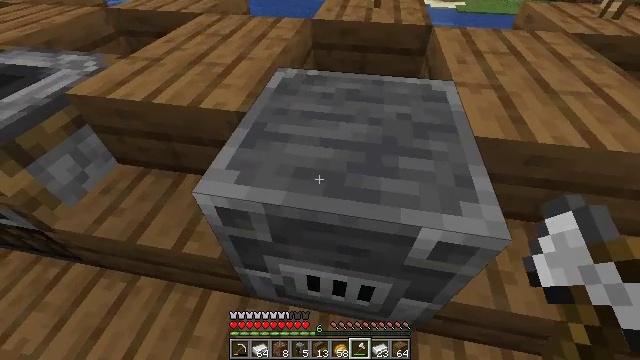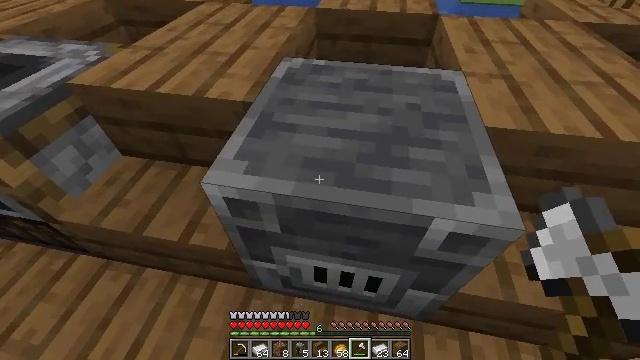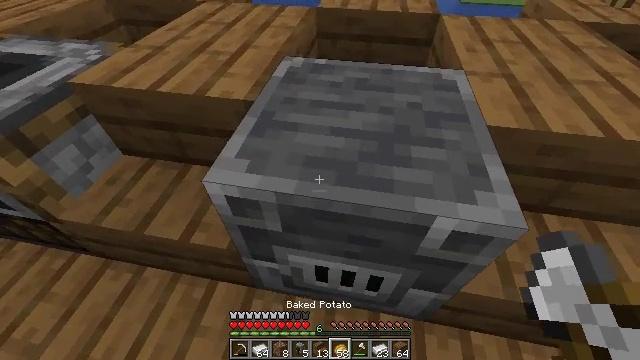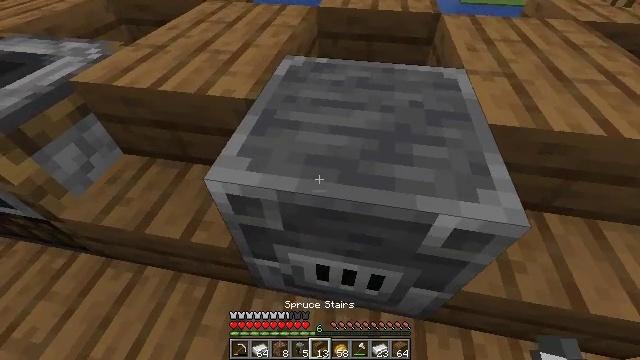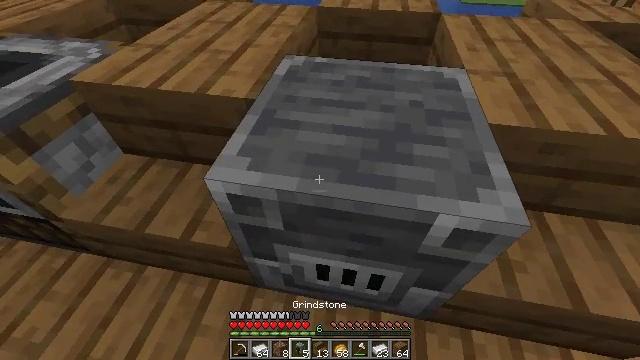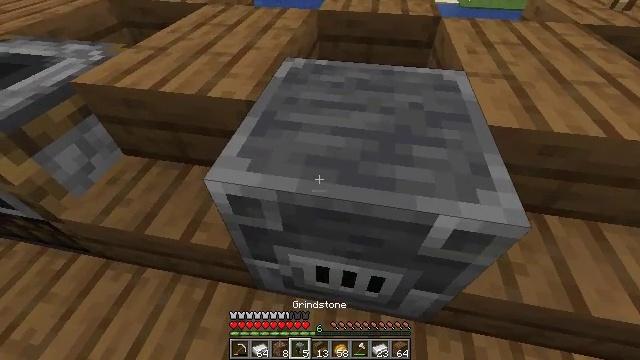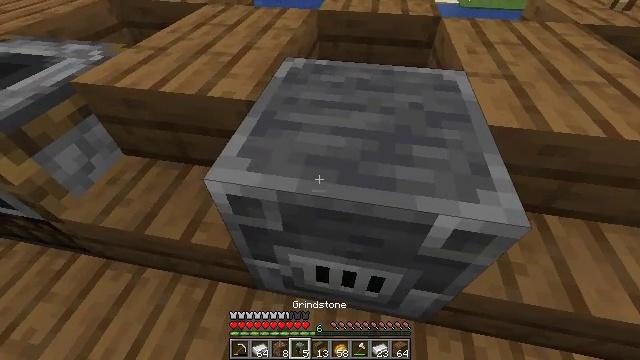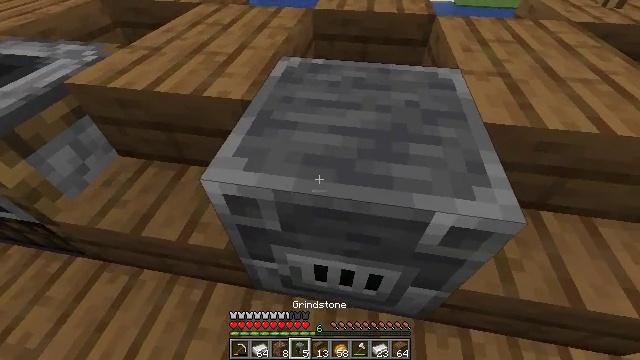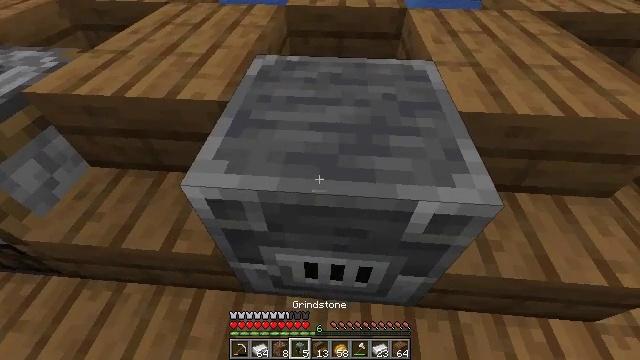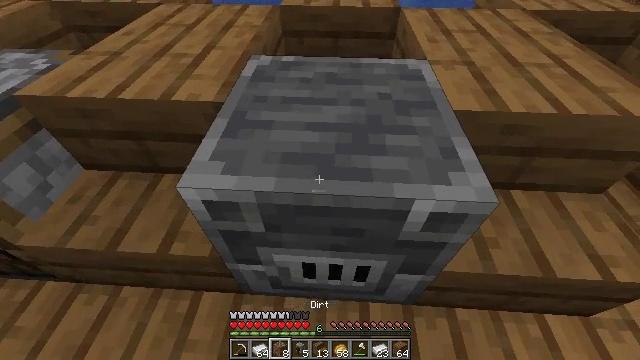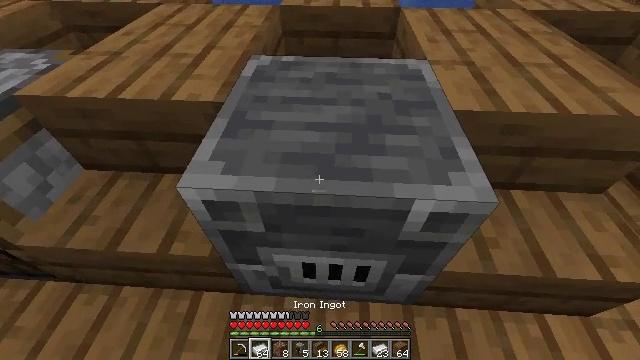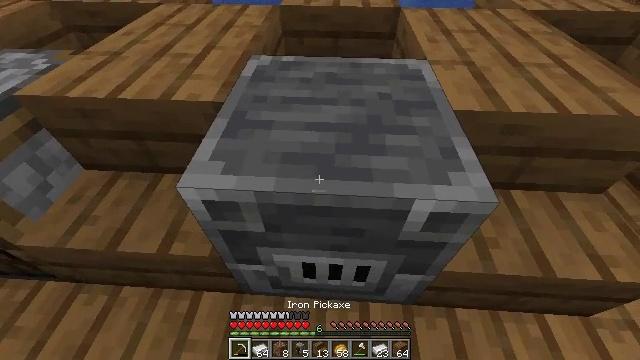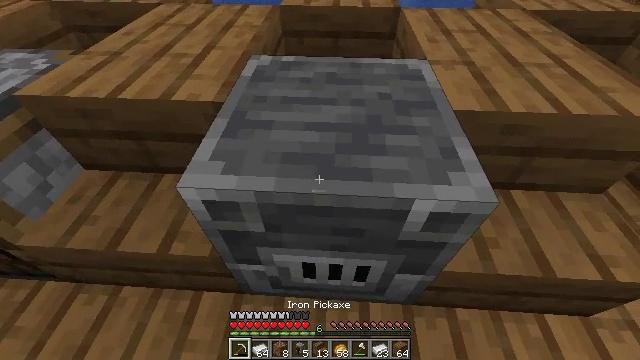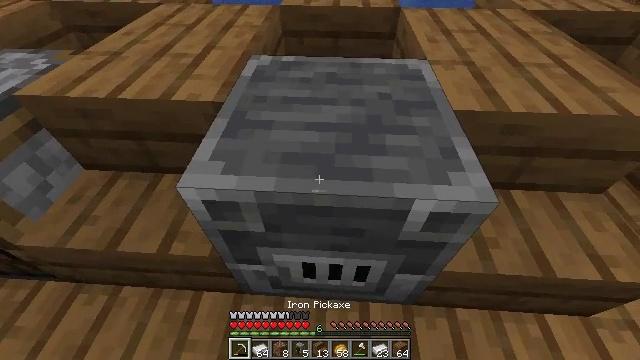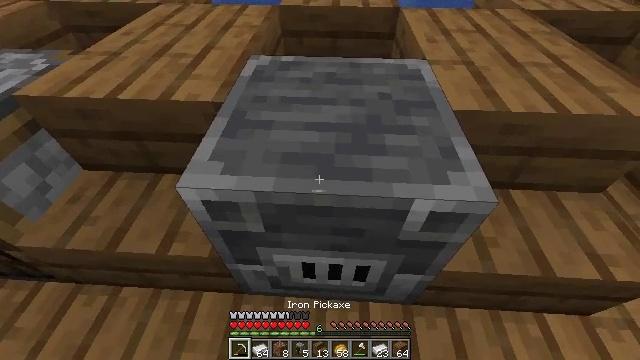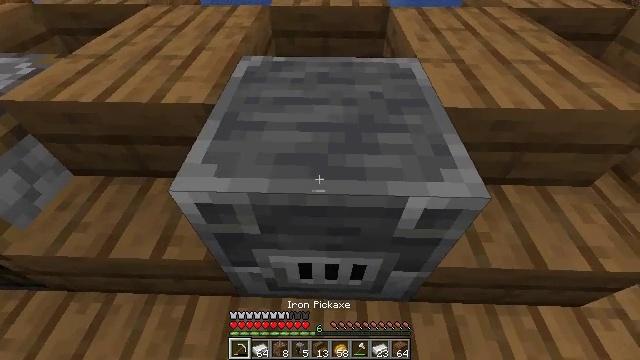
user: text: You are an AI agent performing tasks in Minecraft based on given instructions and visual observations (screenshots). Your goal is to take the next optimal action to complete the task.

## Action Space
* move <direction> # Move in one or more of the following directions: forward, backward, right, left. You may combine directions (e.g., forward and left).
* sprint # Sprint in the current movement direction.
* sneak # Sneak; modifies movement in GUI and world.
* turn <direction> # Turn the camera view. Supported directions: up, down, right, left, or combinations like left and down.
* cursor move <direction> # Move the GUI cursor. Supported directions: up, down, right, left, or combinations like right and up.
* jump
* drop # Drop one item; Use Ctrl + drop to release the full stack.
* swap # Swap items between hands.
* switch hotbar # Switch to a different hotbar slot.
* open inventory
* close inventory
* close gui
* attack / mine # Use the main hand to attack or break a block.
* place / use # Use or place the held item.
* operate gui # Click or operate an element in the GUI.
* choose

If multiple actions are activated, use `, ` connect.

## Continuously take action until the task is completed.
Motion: motion action
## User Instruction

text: Mine the blast furnace.
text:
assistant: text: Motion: turn down
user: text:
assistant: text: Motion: no_op
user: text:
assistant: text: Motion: no_op
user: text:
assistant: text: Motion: no_op
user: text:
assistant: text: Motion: no_op
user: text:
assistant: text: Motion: no_op
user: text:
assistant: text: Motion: no_op
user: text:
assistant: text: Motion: turn right
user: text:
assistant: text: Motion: turn right
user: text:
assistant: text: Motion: no_op
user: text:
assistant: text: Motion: no_op
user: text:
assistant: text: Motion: no_op
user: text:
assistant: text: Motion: no_op
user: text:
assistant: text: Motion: no_op
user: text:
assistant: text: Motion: turn right
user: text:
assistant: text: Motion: turn right
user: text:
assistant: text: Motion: turn right
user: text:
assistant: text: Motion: no_op
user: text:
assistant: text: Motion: no_op
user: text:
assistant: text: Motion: attack / mine
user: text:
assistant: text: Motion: turn down, attack / mine
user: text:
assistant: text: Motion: turn left and down, attack / mine
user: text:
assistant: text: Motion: attack / mine
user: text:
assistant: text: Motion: attack / mine
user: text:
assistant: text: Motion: attack / mine
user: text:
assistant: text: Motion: attack / mine
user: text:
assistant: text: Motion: attack / mine
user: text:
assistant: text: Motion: attack / mine
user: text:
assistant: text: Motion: attack / mine
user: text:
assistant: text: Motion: attack / mine